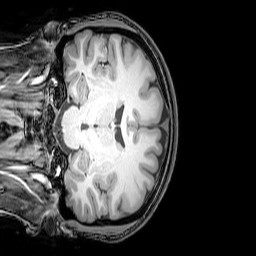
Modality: T1w
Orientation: coronal
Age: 26
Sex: female
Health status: healthy
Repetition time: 0.081 s
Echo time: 0.037 s